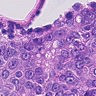
Metastatic tissue present: yes